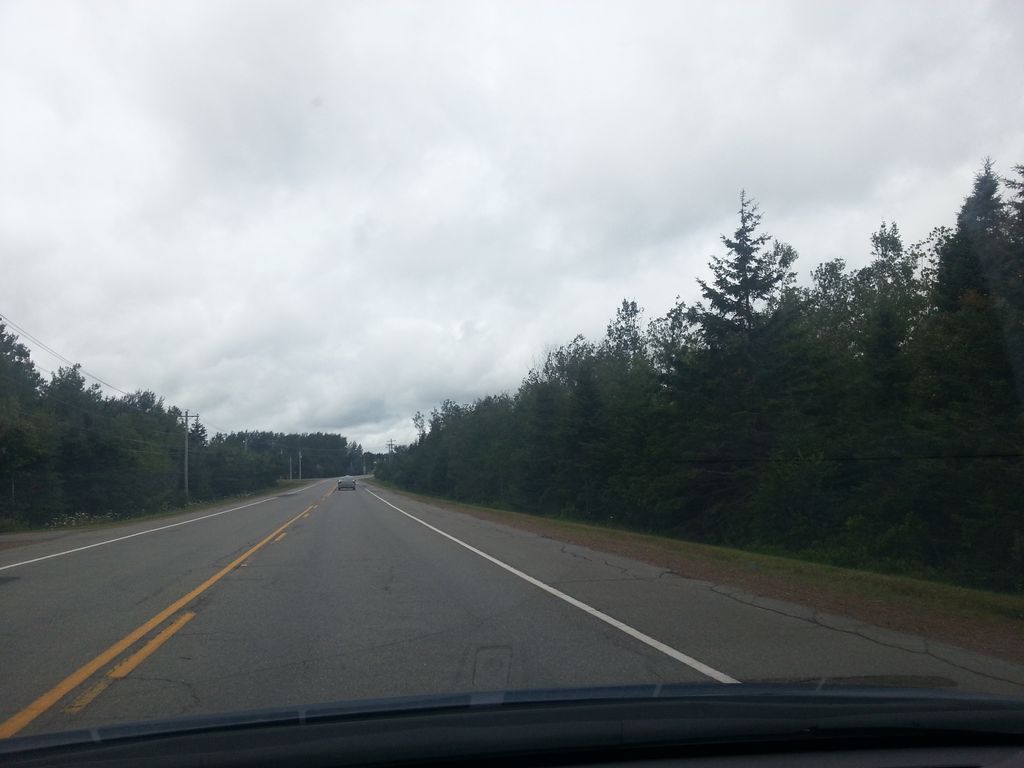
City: charlottetown